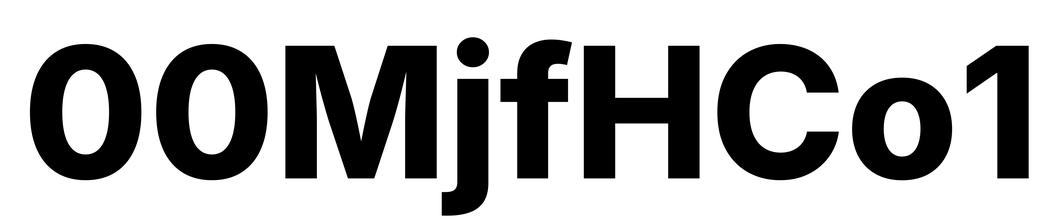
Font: Inter_ExtraBold